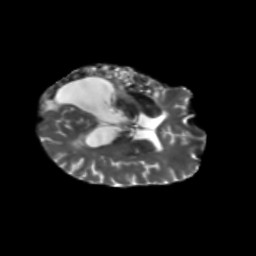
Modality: T2w
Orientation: axial
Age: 65
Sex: female
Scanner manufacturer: siemens
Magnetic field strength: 3 T
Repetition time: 5.47 s
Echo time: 0.0854 s